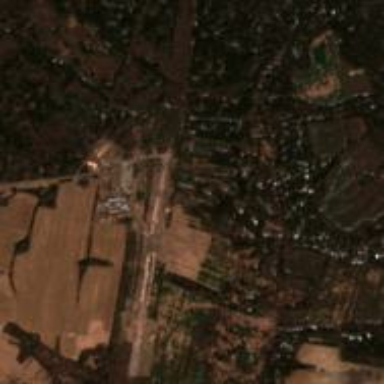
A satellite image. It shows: View of runway in airport.